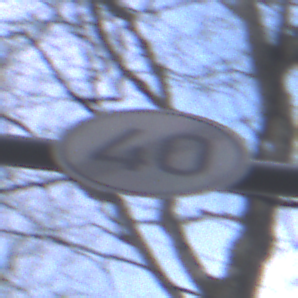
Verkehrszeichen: EndeGeschwindigkeit40
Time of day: MorningAfternoon
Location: Outdoor (Nature)
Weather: PartlyCloudy
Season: NotSpecified
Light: Natural